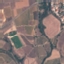
Land use / land cover: PermanentCrop